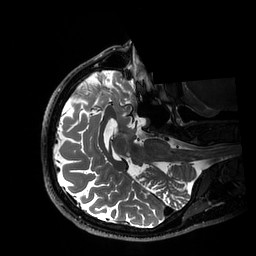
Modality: T2w
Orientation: axial